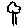
Label: tree